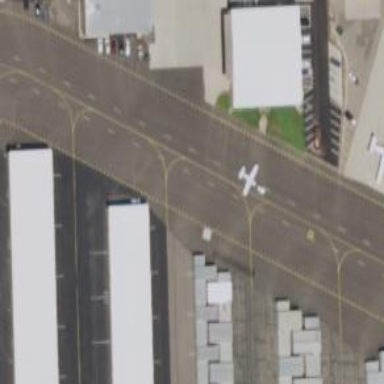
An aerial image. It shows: View of taxiway at the airport.